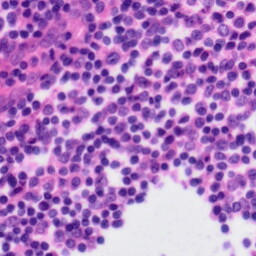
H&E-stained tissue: Tonsil